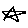
Label: star